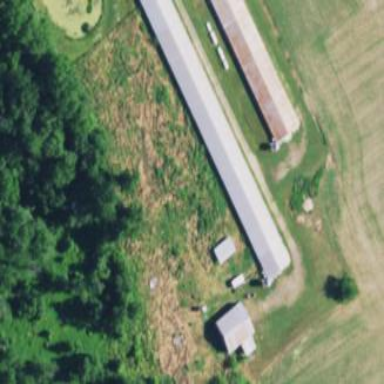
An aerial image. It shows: Farm auxiliary building.